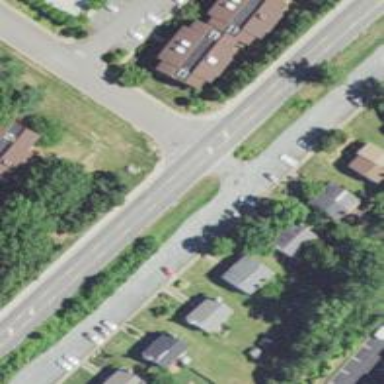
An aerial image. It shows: Marked crossing on footway.